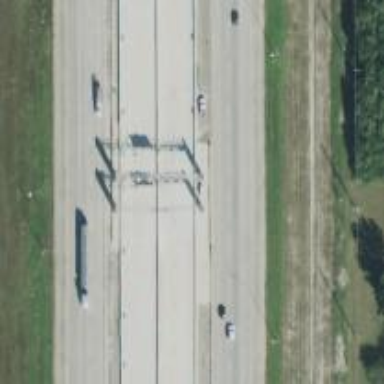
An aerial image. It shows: Toll gantry on the road.